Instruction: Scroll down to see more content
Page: traveler
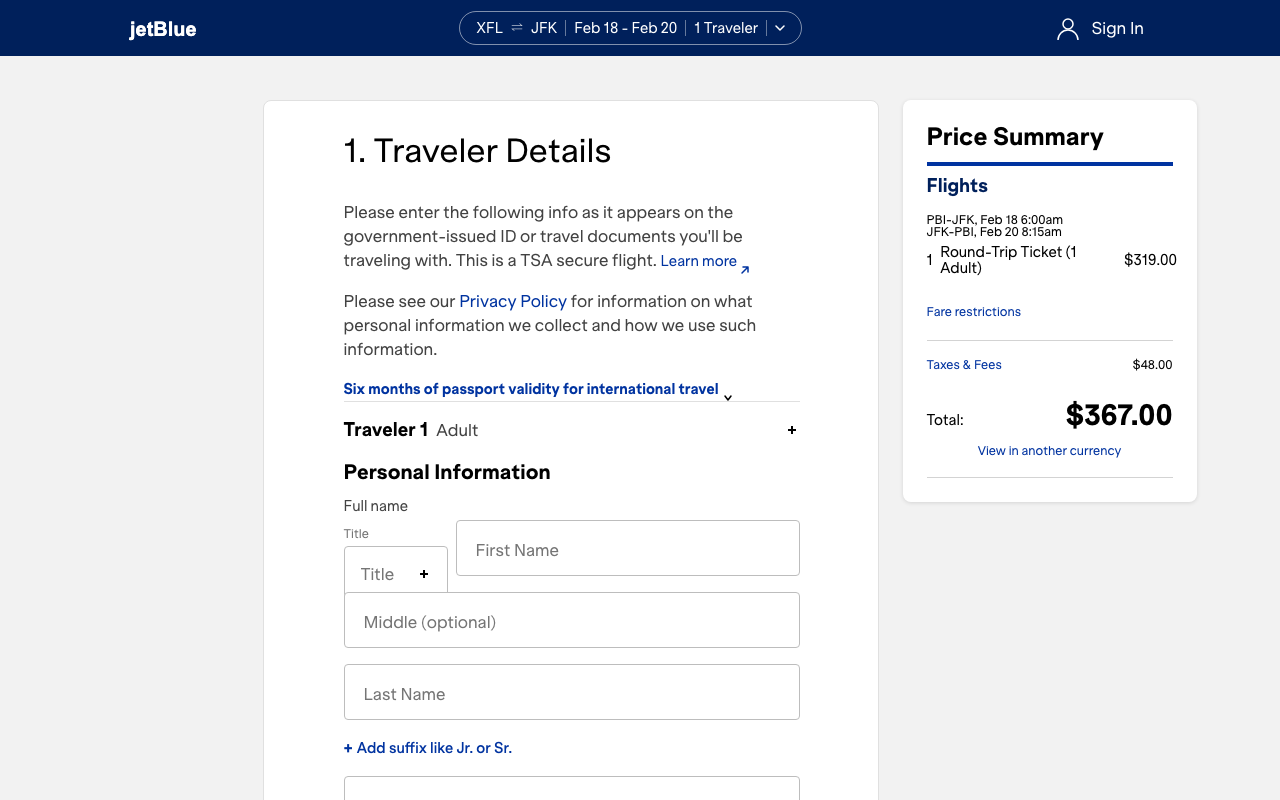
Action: scroll